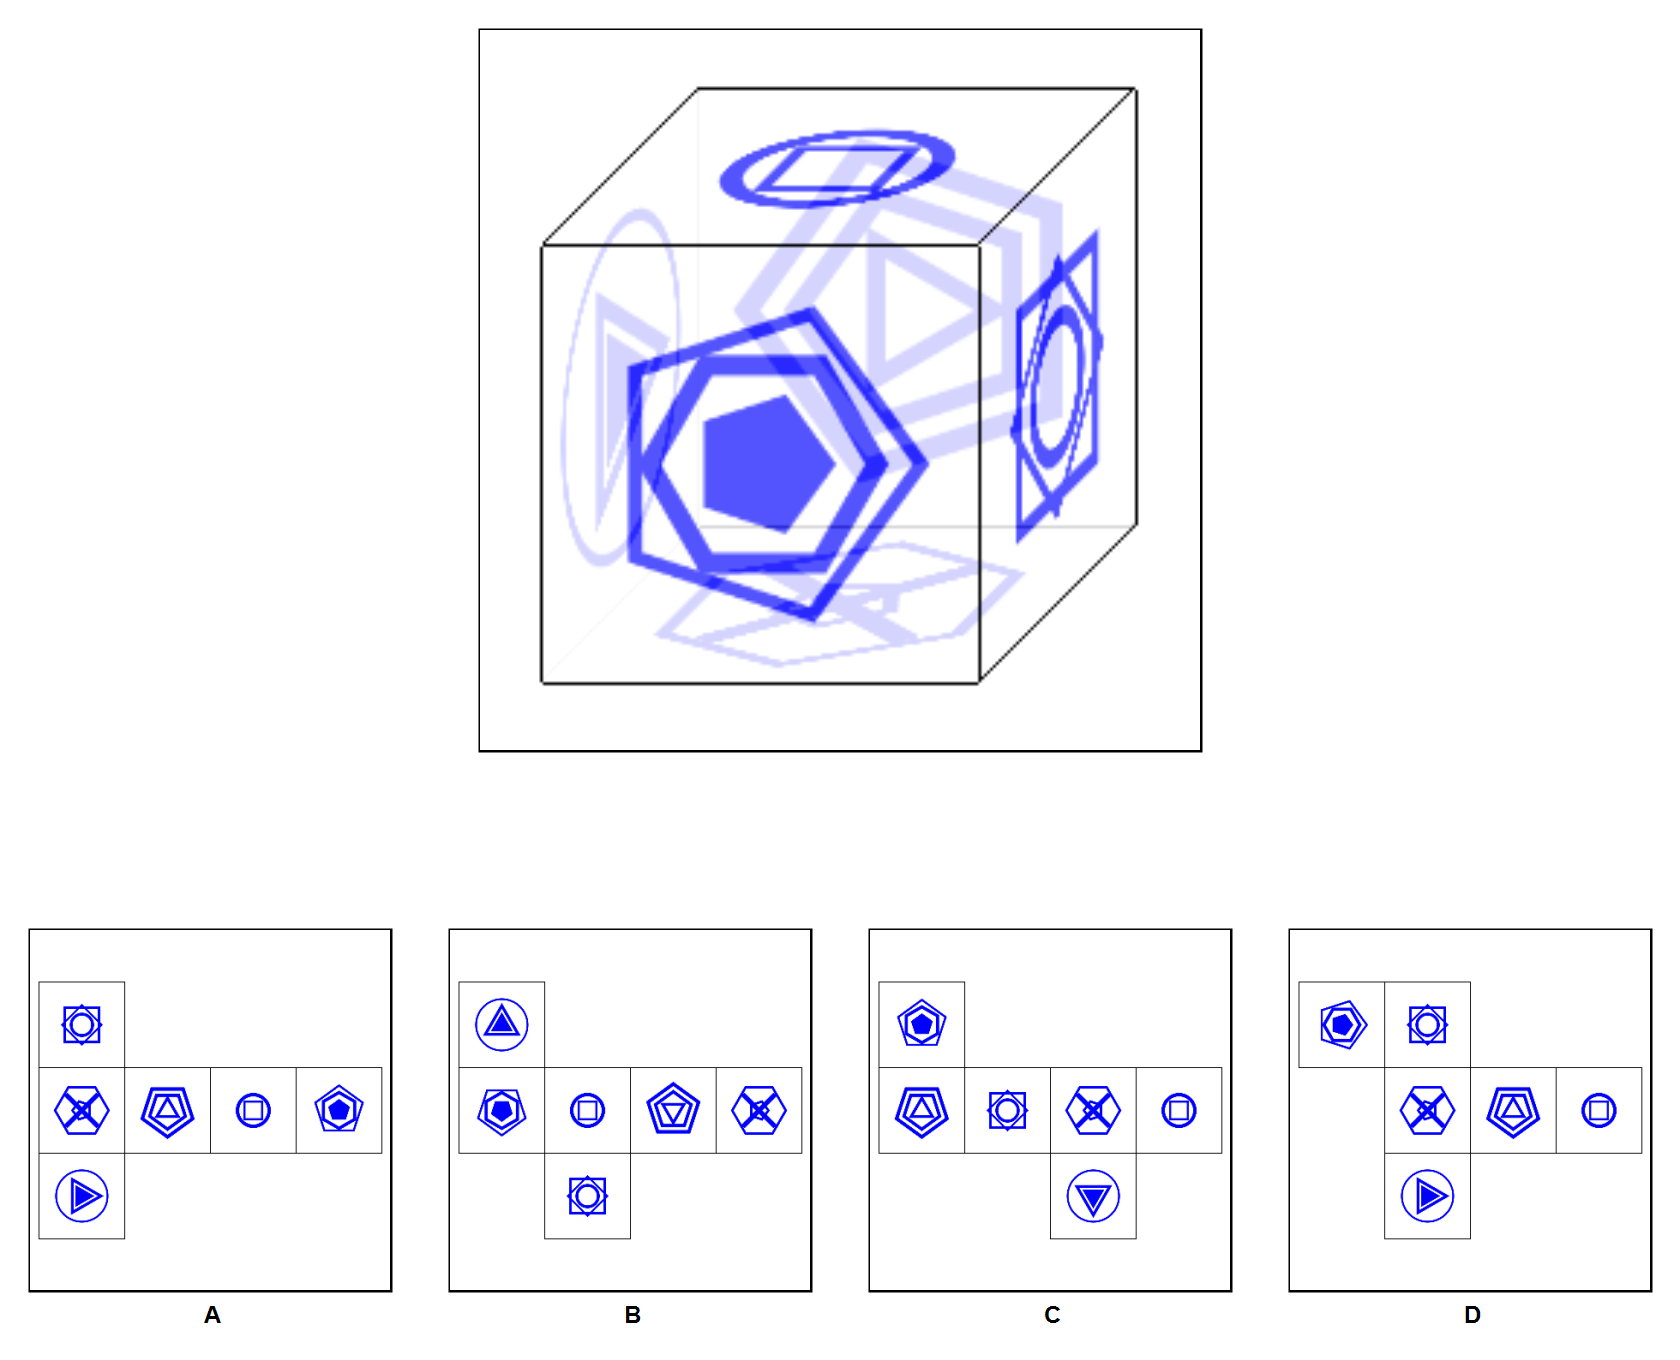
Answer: C